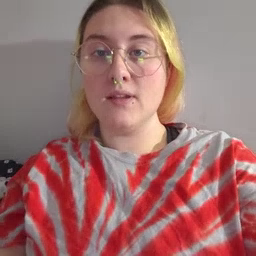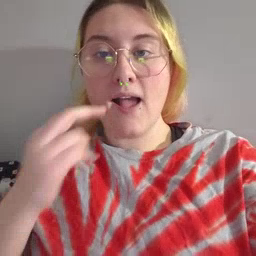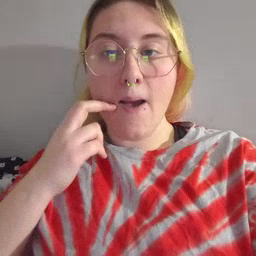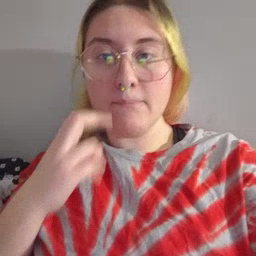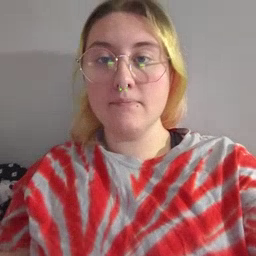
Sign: gum